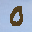
Label: 0